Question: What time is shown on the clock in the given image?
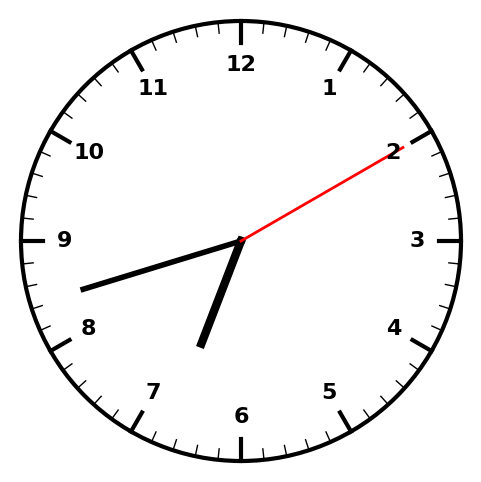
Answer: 06:42:10